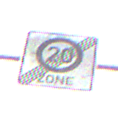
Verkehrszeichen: EndeZone20
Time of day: SunriseSunset
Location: Outdoor (Nature)
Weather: PartlyCloudy
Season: NotSpecified
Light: Natural